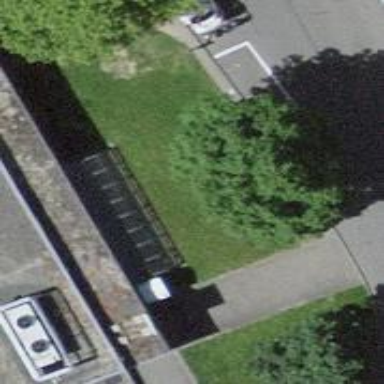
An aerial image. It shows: Bicycle parking area.